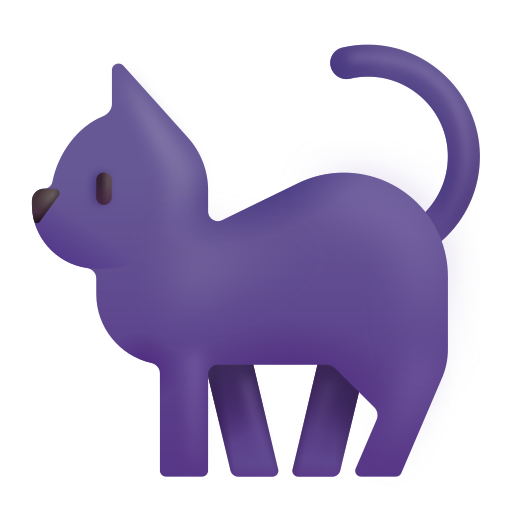
black cat color